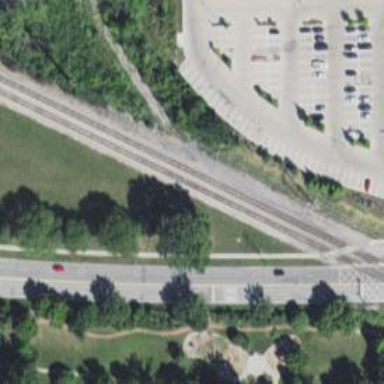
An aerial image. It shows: Abandoned railway.